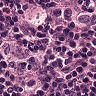
Metastatic tissue present: yes